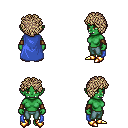
a pixel art fantasy rpg character, female body template, orc, green skin, blue cape, teal pants, white blonde curly afro hairstyle, leather bracers, gold boots, four views (front, back, left, right), 2x2 character sprite sheet, small pixel art, hard edges, no anti-aliasing